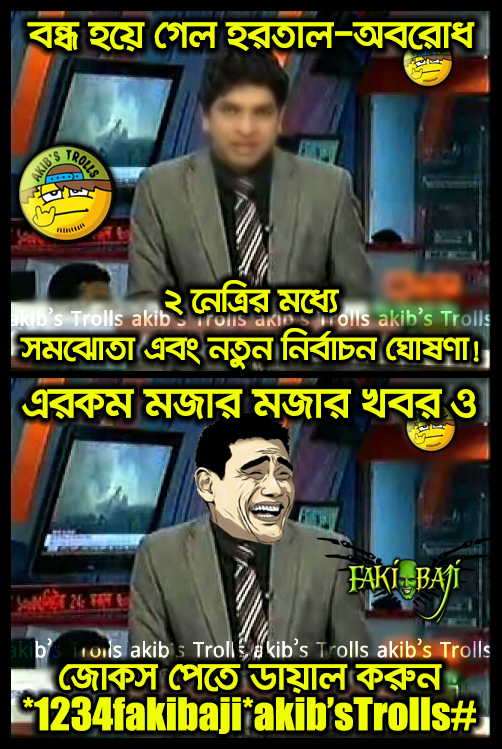
Caption: বন্ধ হয়ে গেল হরতাল-অবরোধ ২ নেত্রির মধ্যে সমঝোতা এবং নতুন নির্বাচন ঘোষণা!  এরকম মজার মজার খবর ও জোকস পেতে ডায়াল করুন * 1234fakibaji*akib'sTrolls#
Label: hate